Question: I need advice. How can I create an animation of items in the ListBox with scrolling, see the picture. I need to achieve the same animation when using WrapPanel. I will be glad for any advice.
animated fade when scrolling

Here's the code
'''
<!--VirtualizingStackPanel.IsVirtualizing="True"
VirtualizingStackPanel.CacheLengthUnit="Pixel"
VirtualizingStackPanel.CacheLength="100,100"
VirtualizingStackPanel.ScrollUnit="Pixel"
VirtualizingStackPanel.VirtualizationMode="Recycling"-->
<ListBox x:Name="ListBox1" ItemsSource="{Binding MoviesCvs.View,IsAsync=True}"
Style="{StaticResource CommonListBoxStyle}"
HorizontalContentAlignment="Stretch"
IsSynchronizedWithCurrentItem="False"
ScrollViewer.CanContentScroll="True"
ScrollViewer.VerticalScrollBarVisibility="Auto"
ScrollViewer.HorizontalScrollBarVisibility="Disabled">
<ListBox.ItemsPanel>
<ItemsPanelTemplate>
<!--<VirtualizingStackPanel IsItemsHost="True"/>-->
<WrapPanel Orientation="Vertical" IsItemsHost="True"/>
</ItemsPanelTemplate>
</ListBox.ItemsPanel>
<ListBox.ItemTemplate>
<DataTemplate>
<Grid Margin="0" Background="Transparent" Height="460" Width="{Binding Path=ActualWidth, RelativeSource={RelativeSource Mode=FindAncestor, AncestorType={x:Type ScrollContentPresenter}}}">
<Grid Background="Transparent" HorizontalAlignment="Left" Width="250" Height="460" Margin="0">
<StackPanel VerticalAlignment="Top">
<cachedImage:Image Stretch="Uniform" ImageUrl="{Binding PosterPath}" >
<cachedImage:Image.Triggers>
<!-- Opacity animation -->
<EventTrigger RoutedEvent="FrameworkElement.Loaded">
<BeginStoryboard>
<Storyboard>
<DoubleAnimation Storyboard.TargetProperty="Opacity" From="0" To="1" Duration="0:0:0.8" />
</Storyboard>
</BeginStoryboard>
</EventTrigger>
</cachedImage:Image.Triggers>
<!-- ********************** -->
</cachedImage:Image>
<TextBlock Margin="5,10,5,0" Text="{Binding MovieTitle}" TextTrimming="CharacterEllipsis" Foreground="Black" TextWrapping="Wrap" MaxHeight="50" FontSize="17"/>
</StackPanel>
</Grid>
</Grid>
</DataTemplate>
</ListBox.ItemTemplate>
</ListBox>
'''
<URL>
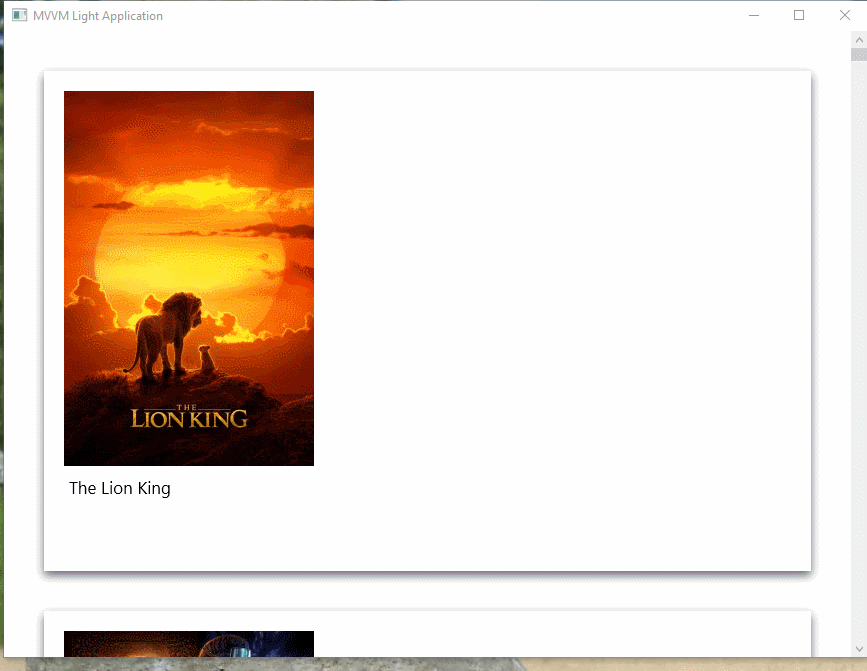
Answer: I sort of solved it somehow. I found this : <URL>
then i just edited a little xaml
'''
<ListBox.Template>
<ControlTemplate>
<ScrollViewer x:Name="ScrollViewer1" ScrollChanged="HandleScrollChanged"
CanContentScroll="True"
ScrollViewer.VerticalScrollBarVisibility="Auto"
ScrollViewer.HorizontalScrollBarVisibility="Disabled">
<ItemsPresenter />
</ScrollViewer>
</ControlTemplate>
</ListBox.Template>
<Grid x:Name="GridRoot" Width="250" Height="460" Background="Red" >
<Grid.Style>
<Style TargetType="{x:Type Grid}">
<Setter Property="Visibility" Value="Collapsed"/>
<Setter Property="Opacity" Value="0"/>
<Style.Triggers>
<Trigger Property="Visibility" Value="Visible">
<Trigger.EnterActions>
<BeginStoryboard>
<Storyboard>
<DoubleAnimation Storyboard.TargetProperty="Opacity" From="0" To="1" Duration="0:0:0.8" />
</Storyboard>
</BeginStoryboard>
</Trigger.EnterActions>
</Trigger>
</Style.Triggers>
</Style>
</Grid.Style>
</Grid>
'''
and code behind
'''
private void HandleScrollChanged(object sender, ScrollChangedEventArgs e)
{
ShowVisibleItems(sender);
}
private void ShowVisibleItems(object sender)
{
var scrollViewer = (FrameworkElement)sender;
foreach (var item in this.ListBox1.Items)
{
var listBoxItem = (FrameworkElement)this.ListBox1.ItemContainerGenerator.ContainerFromItem(item);
ContentPresenter myContentPresenter = FindVisualChild<ContentPresenter>(listBoxItem);
DataTemplate myDataTemplate = myContentPresenter.ContentTemplate;
Grid target = (Grid)myDataTemplate.FindName("GridRoot", myContentPresenter);
if (IsFullyOrPartiallyVisible(listBoxItem, scrollViewer))
{
target.Visibility = Visibility.Visible;
}
else
{
target.Visibility = Visibility.Collapsed;
}
}
}
private bool IsFullyOrPartiallyVisible(FrameworkElement element, FrameworkElement container)
{
if (element == null || container == null)
return false;
if (element.Visibility != Visibility.Visible)
return false;
Rect bounds = element.TransformToAncestor(container).TransformBounds(new Rect(0.0, 0.0, element.ActualWidth, element.ActualHeight));
Rect rect = new Rect(0.0, 0.0, container.ActualWidth, container.ActualHeight);
return rect.Contains(bounds.TopLeft) || rect.Contains(bounds.BottomRight);
}
'''